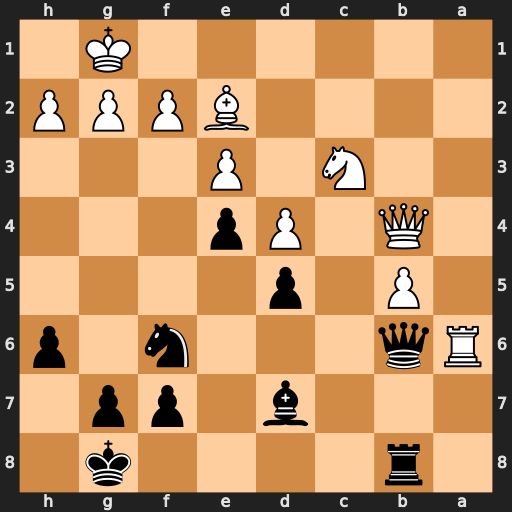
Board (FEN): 1r4k1/3b1pp1/Rq3n1p/1P1p4/1Q1Pp3/2N1P3/4BPPP/6K1
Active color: b
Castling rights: -
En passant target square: -
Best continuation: Qxa6 bxa6 Rxb4 a7 Bc6